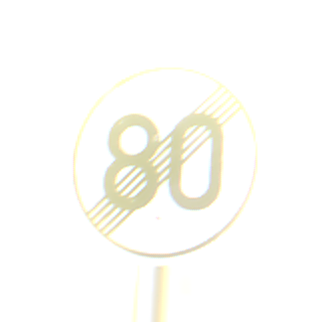
Verkehrszeichen: EndeGeschwindigkeit80
Umgebung: Outdoor, Urban
Tageszeit: Night
Wetter: PartlyCloudy
Licht: Artificial
Jahreszeit: NotSpecified
Kontrast: HighContrast